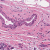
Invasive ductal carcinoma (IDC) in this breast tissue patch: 1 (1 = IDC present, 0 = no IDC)